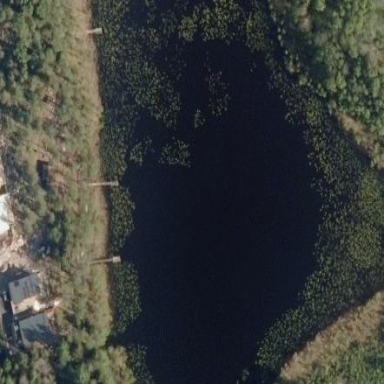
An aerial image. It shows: Pond surrounded by natural water.